Interaction volume radius: 10 \u00c5
Interaction volume height: 40 \u00c5
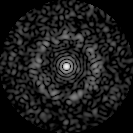
Disorder parameter: 0.8268